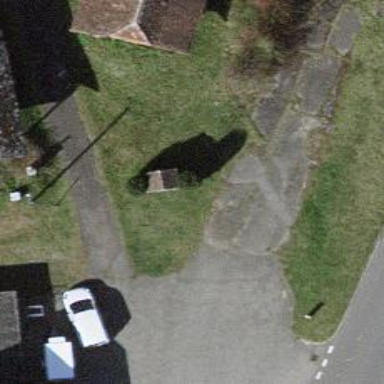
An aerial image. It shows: Wayside cross with historic significance.